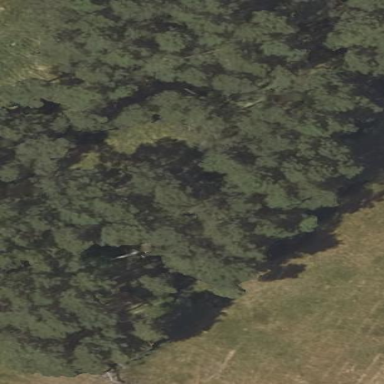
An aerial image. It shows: Forest area.